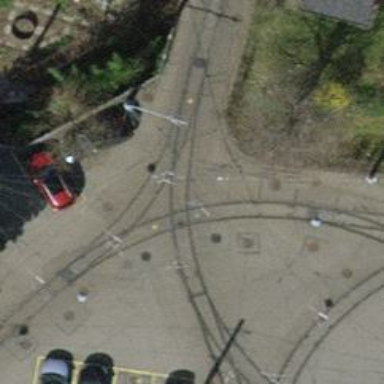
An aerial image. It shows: Service yard for tram railway with single track. The railway is electrified with contact line.